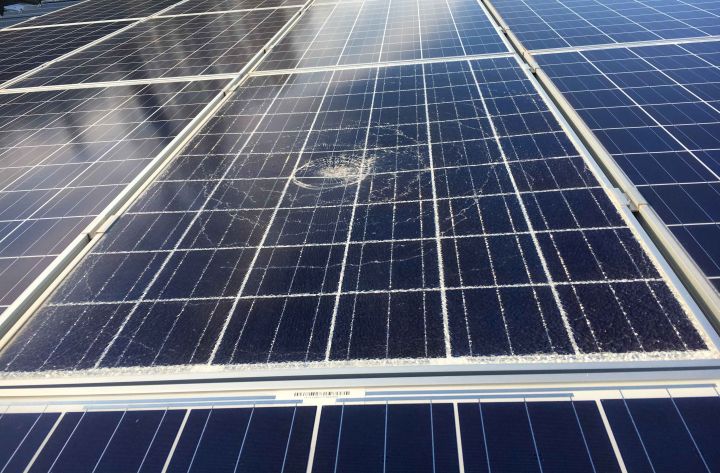
Label: Physical-Damage